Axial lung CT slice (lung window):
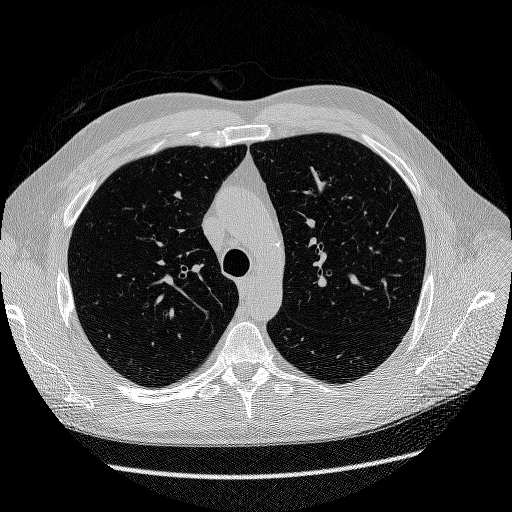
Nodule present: no